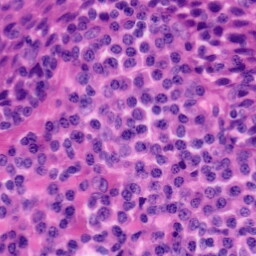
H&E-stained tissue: Tonsil